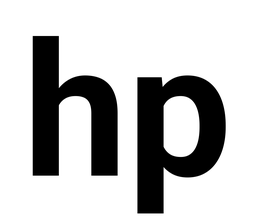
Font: Roboto_Bold